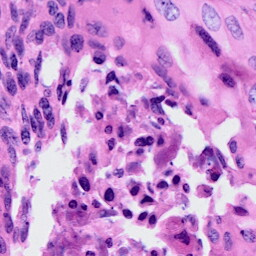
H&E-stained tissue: Cervix